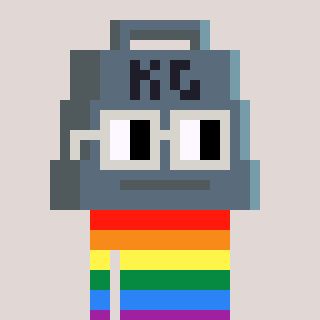
a pixel art character with square light gray glasses, a weight-shaped head and a foggrey-colored body on a warm background